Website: slack
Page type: billing-address
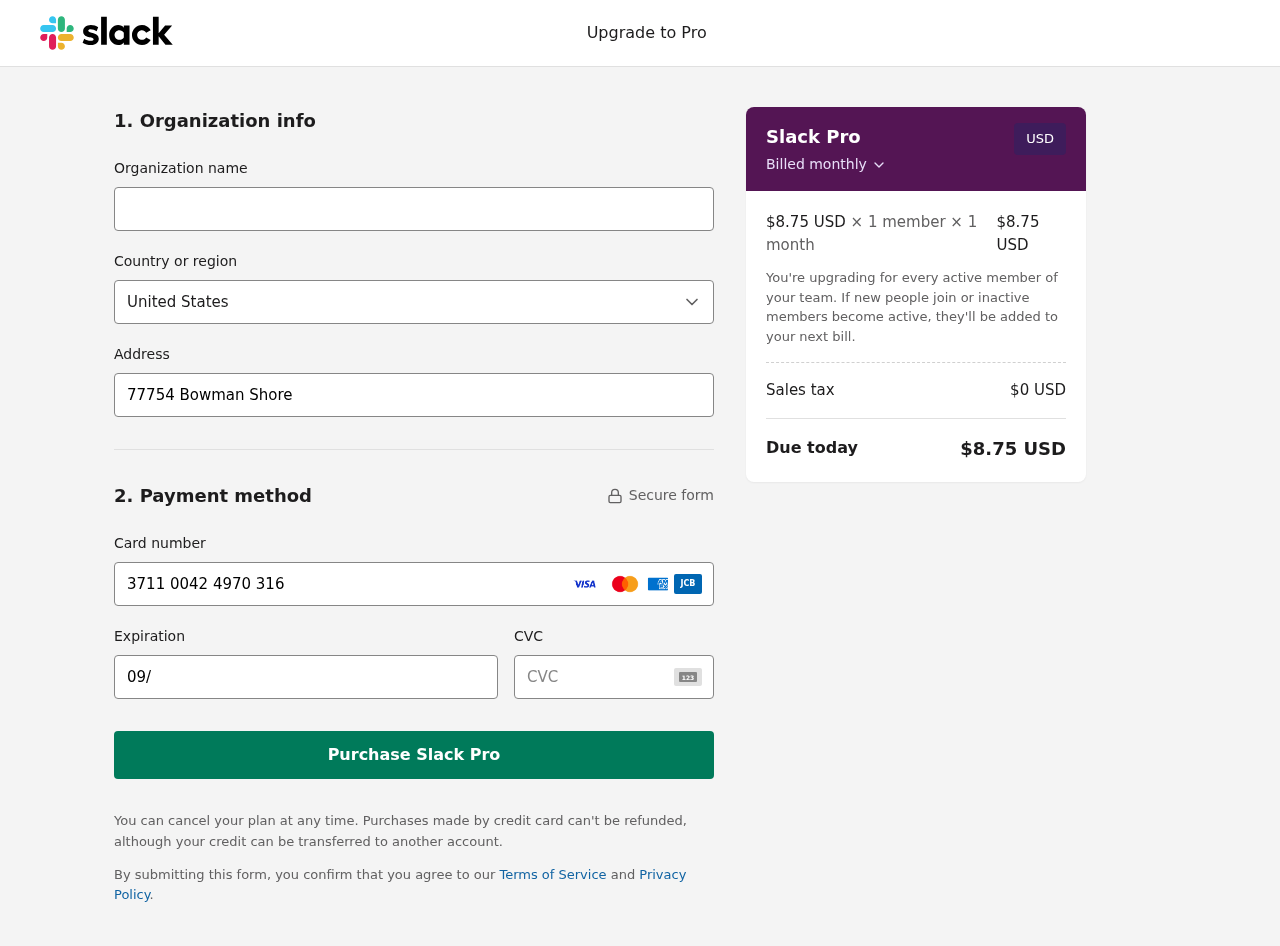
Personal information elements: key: PII_CARD_CVV
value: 0150
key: PII_CARD_EXPIRY
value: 09/30
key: PII_CARD_NUMBER
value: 3711 0042 4970 316
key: PII_COUNTRY
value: United States
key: PII_STREET
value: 77754 Bowman Shore
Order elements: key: ORDER_PRICE_PER_MEMBER
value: $8.75 USD
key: ORDER_MEMBER_COUNT
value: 1
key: ORDER_MONTH_COUNT
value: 1
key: ORDER_SUBTOTAL
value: $8.75 USD
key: ORDER_TAX
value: $0
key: ORDER_TOTAL
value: $8.75 USD